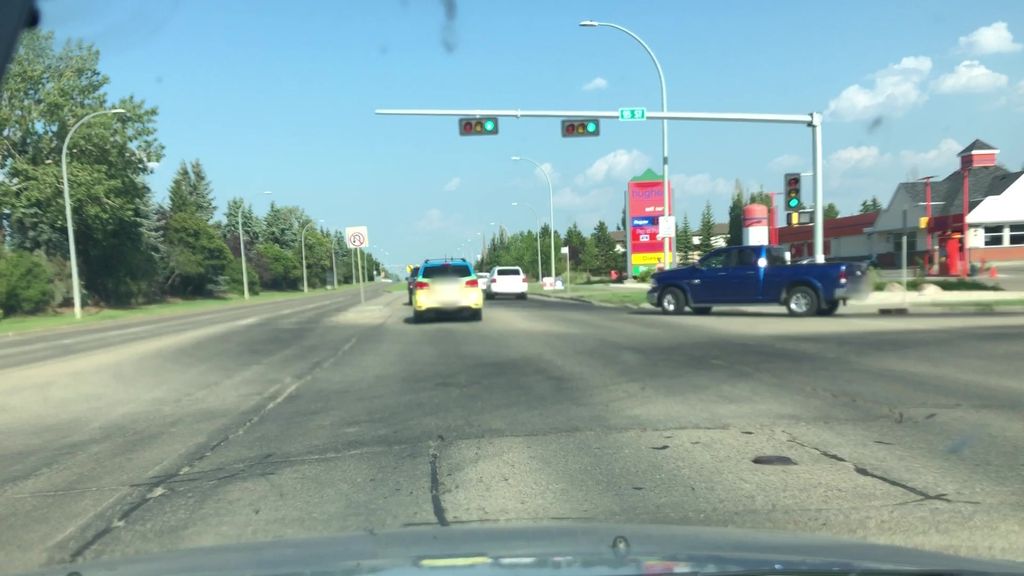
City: edmonton